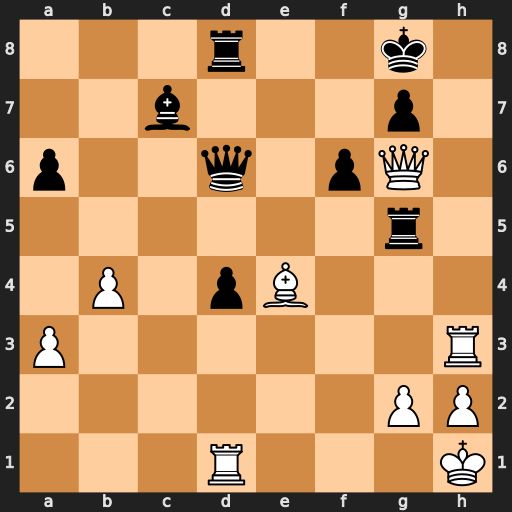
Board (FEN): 3r2k1/2b3p1/p2q1pQ1/6r1/1P1pB3/P6R/6PP/3R3K
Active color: w
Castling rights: -
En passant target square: -
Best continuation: Rh8+ Kxh8 Qh7#